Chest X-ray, PA view. Patient: 43 years old, sex M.
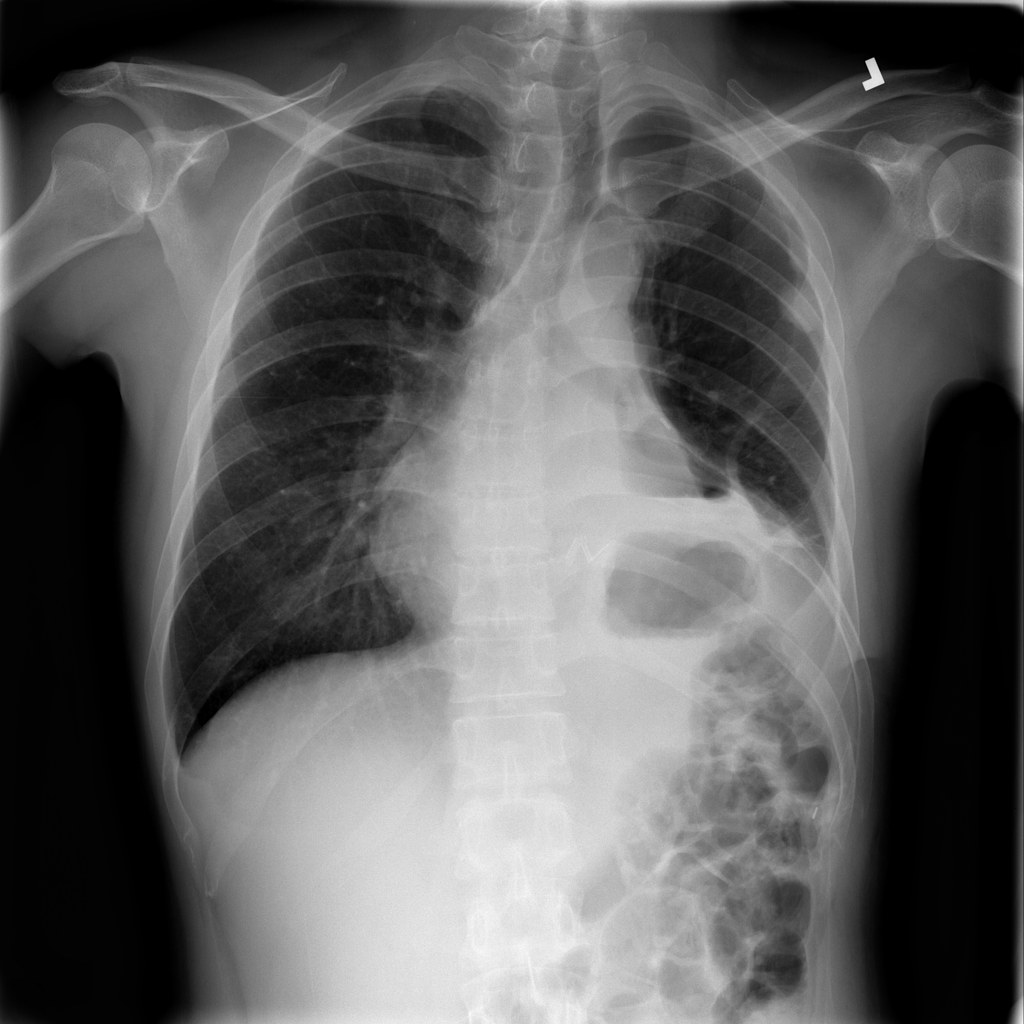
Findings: Mass